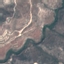
Label: HerbaceousVegetation